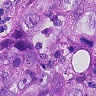
Metastatic tissue present: yes